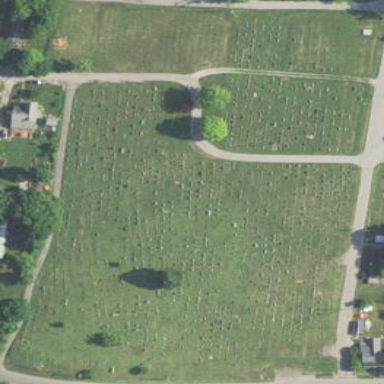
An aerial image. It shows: Cemetery.